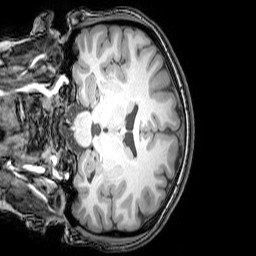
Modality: T1w
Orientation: coronal
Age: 21
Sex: female
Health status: healthy
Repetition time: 0.081 s
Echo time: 0.037 s